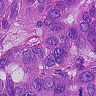
Metastatic tissue present: yes